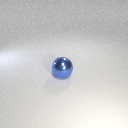
large blue metal sphere